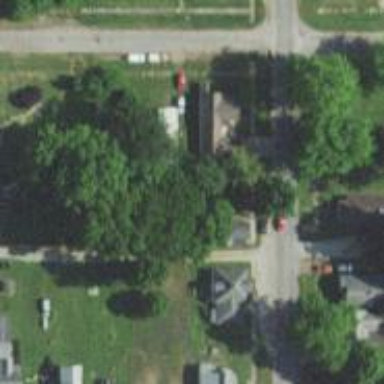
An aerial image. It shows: Alley classified as service road.